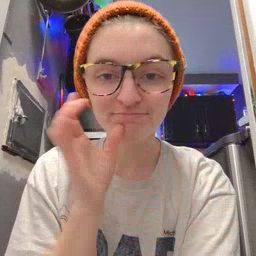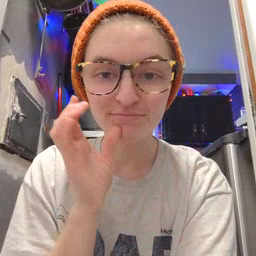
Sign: drink